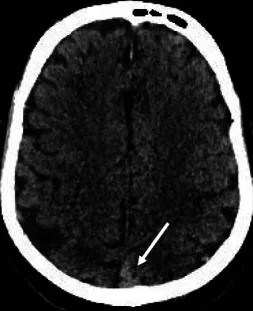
Subacute onset of cerebral sinus venous thrombosis in a man with COVID-19 and ARDS. B; Axial head NCCT scan showed hyperdense at superior sagittal sinus (white arrow) and brain parenchymal edema on the left parietal lobe.
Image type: radiology (ct)